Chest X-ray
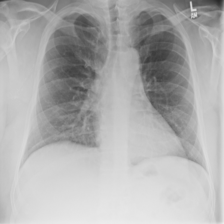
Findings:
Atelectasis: negative
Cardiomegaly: negative
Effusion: negative
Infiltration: negative
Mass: negative
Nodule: negative
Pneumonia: negative
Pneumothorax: negative
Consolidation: negative
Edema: negative
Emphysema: negative
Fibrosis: negative
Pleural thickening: negative
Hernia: negative